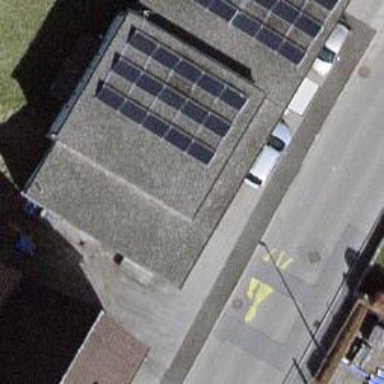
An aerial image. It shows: Minor distribution substation.